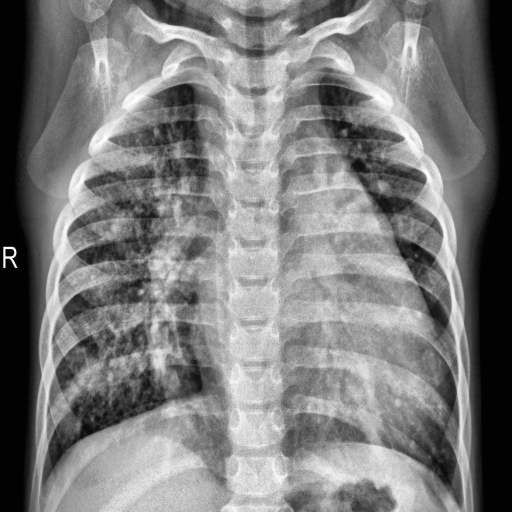
Finding: PNEUMONIA